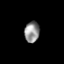
Tissue: prostate
Cell type: T cells
Senescence score: 0.324
Nuclear area (px): 304
Mean DAPI intensity: 143.914